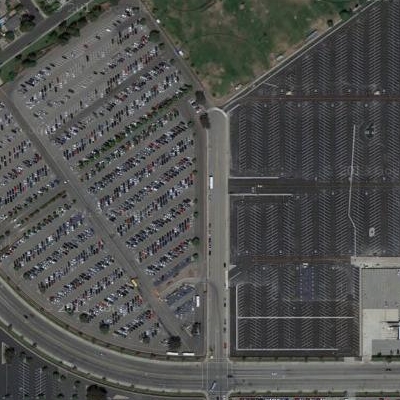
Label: gParking